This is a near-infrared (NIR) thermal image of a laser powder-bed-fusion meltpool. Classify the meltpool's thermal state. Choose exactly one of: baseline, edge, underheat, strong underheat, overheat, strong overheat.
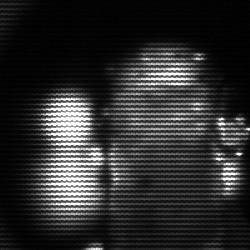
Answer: strong underheat